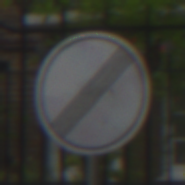
Verkehrszeichen: EndeSaemtlicherBegrenzungen
Umgebung: Outdoor, Urban
Tageszeit: MorningAfternoon
Wetter: Overcast
Licht: Natural
Jahreszeit: NotSpecified
Kontrast: LowContrast